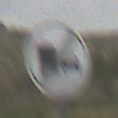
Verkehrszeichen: EndeUeberholverbotKraftfahrzeuge
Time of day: Midday
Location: Outdoor (Nature)
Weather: Overcast
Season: NotSpecified
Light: Natural